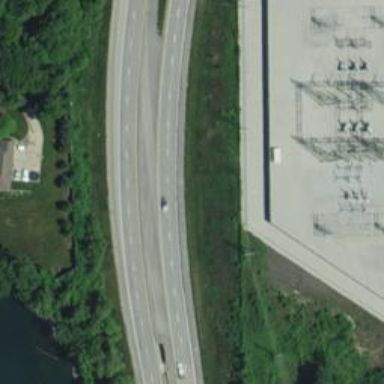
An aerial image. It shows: This image shows trunk highway that functions as expressway.